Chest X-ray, PA view. Patient: 33 years old, sex M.
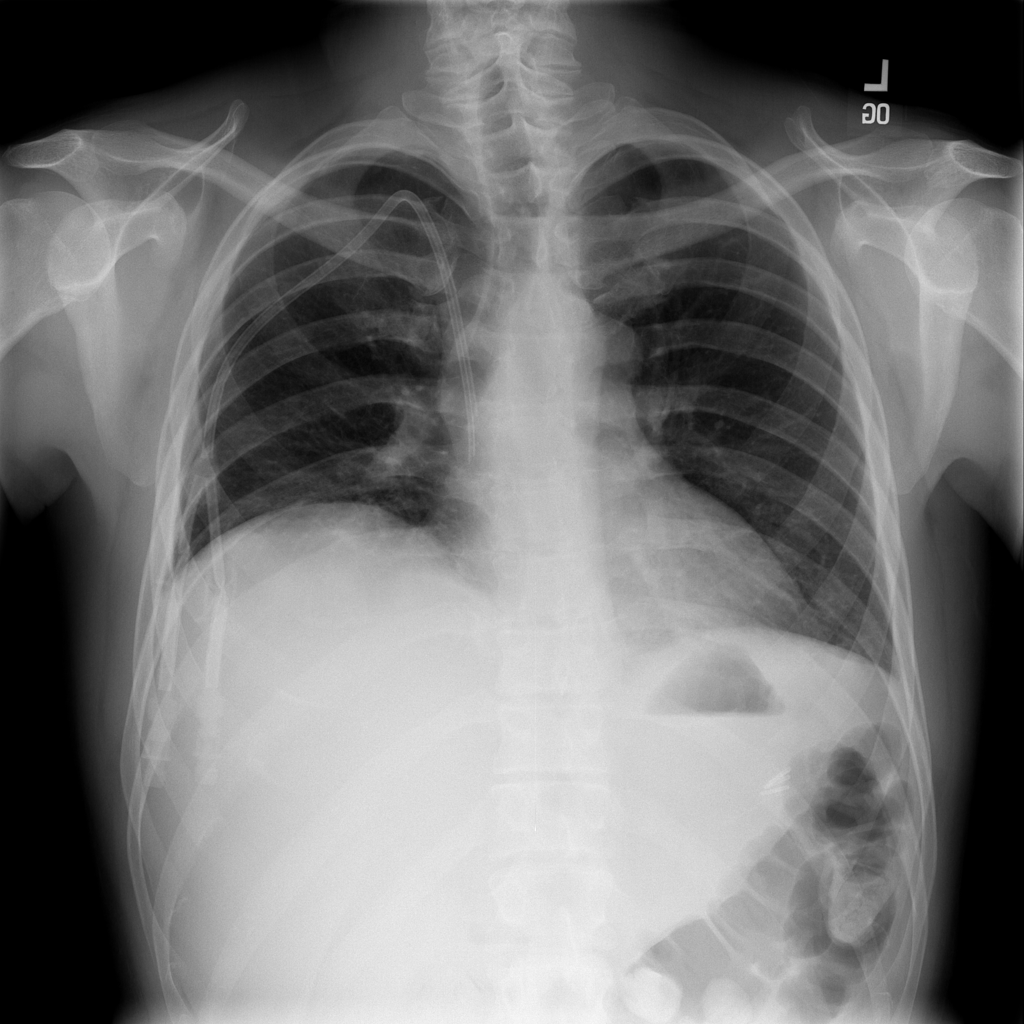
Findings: No Finding